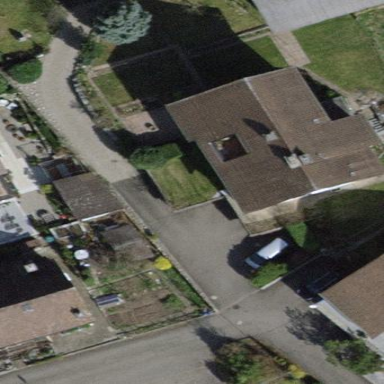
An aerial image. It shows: Detached building.